【题型】填空题　【知识点】解析几何　【难度】medium
已知双曲线 \(C: \dfrac{x^2}{3} - y^2 = 1\) 的右焦点为 \(F\)，过点 \(F\) 作双曲线 \(C\) 的两条互相垂直的弦 \(AB, CD\)，设 \(AB, CD\) 的中点分别为 \(M, N\)，则直线 \(MN\) 过定点 \underline{\quad\quad\quad}。
【解答】
\noindent
【答案】\((3,0)\)
\vspace{1em}
\noindent
【分析】设出直线 \(AB\) 的方程，点 \(A\) 和点 \(B\) 的坐标，求出点 \(M\) 的坐标，联立求出韦达定理，分 \(t=0\) 和 \(t \neq 0\) 两种情况即可求解。
\vspace{1em}
\noindent
【解析】

由题意可设 \(AB: x = ty + 2\)，\(A(x_1,y_1)\)，\(B(x_2,y_2)\)，
\noindent
则 \(M\left( \frac{t(y_1+y_2)}{2} + 2, \frac{y_1+y_2}{2} \right)\)，由
\[
\begin{cases}
\dfrac{x^2}{3} - y^2 = 1 \\
x = ty + 2
\end{cases}
\]
得：\((t^2-3)y^2 + 4ty + 1 = 0\)，
\noindent
\(\because AB\) 与双曲线 \(C\) 有两个交点，\(\therefore t^2-3 \neq 0\)，则 \(y_1 + y_2 = -\dfrac{4t}{t^2-3}\)，\(\therefore M\left( -\dfrac{6}{t^2-3}, -\dfrac{2t}{t^2-3} \right)\)，
\vspace{0.5em}
\noindent
当 \(t=0\) 时，\(M\) 点与 \(F\) 点重合，此时直线 \(MN\) 为 \(x\) 轴，
\vspace{0.5em}
\noindent
当 \(t \neq 0\) 时，将上式 \(M\) 点坐标中的 \(t\) 换成 \(-\dfrac{1}{t}\)，可得 \(N\left( -\dfrac{6t^2}{1-3t^2}, \dfrac{2t}{1-3t^2} \right)\)，
\vspace{0.5em}
\noindent
\textcircled{1} 当直线 \(MN\) 不垂直于 \(x\) 轴时，
\[
k_{MN} = \dfrac{\dfrac{2t}{1-3t^2} + \dfrac{2t}{t^2-3}}{-\dfrac{6t^2}{1-3t^2} + \dfrac{6}{t^2-3}} = \dfrac{2t(t^2+1)}{3(t^4-1)} = \dfrac{2t}{3(t^2-1)},
\]
\noindent
则直线 \(MN: y + \dfrac{2t}{t^2-3} = \dfrac{2t}{3(t^2-1)}\left( x + \dfrac{6}{t^2-3} \right)\)，化简得：\(y = \dfrac{2t}{3(t^2-1)}(x-3)\)，\(\therefore\) 直线 \(MN\) 过定点 \((3,0)\)，
\vspace{0.5em}
\noindent
\textcircled{2} 当直线 \(MN\) 垂直于 \(x\) 轴时，\(-\dfrac{6}{t^2-3} = -\dfrac{6t^2}{1-3t^2}\)，解得：\(t = \pm 1\)，此时直线 \(MN\) 也过定点 \((3,0)\)。
\vspace{1em}
\noindent
综上所述：直线 \(MN\) 过定点 \((3,0)\)。
\vspace{1em}
\noindent
故答案为：\((3,0)\)。
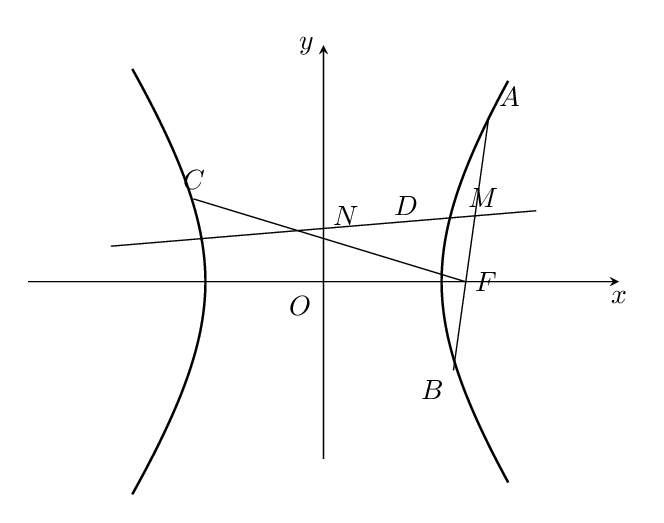